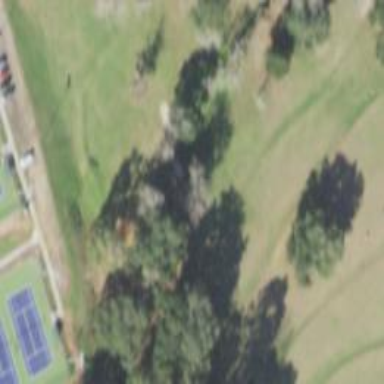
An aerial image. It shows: Disc golf tee.